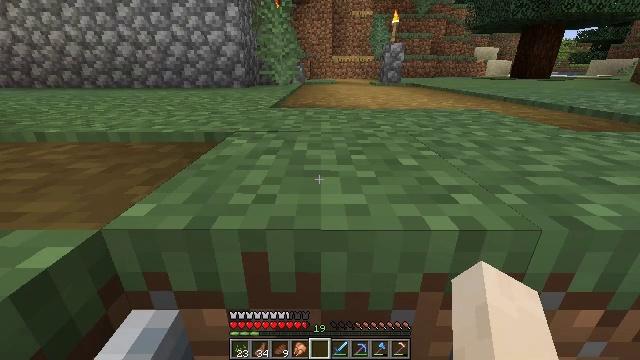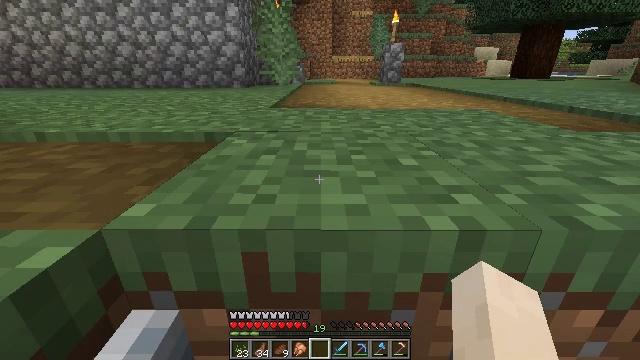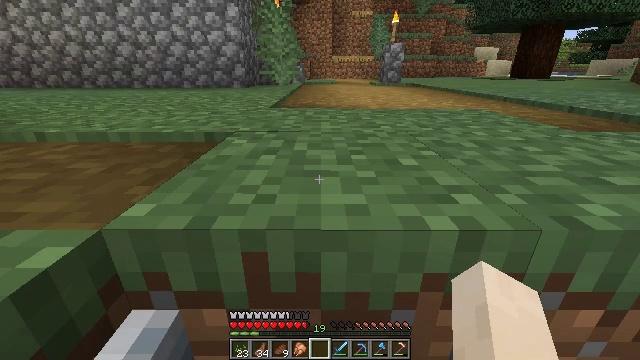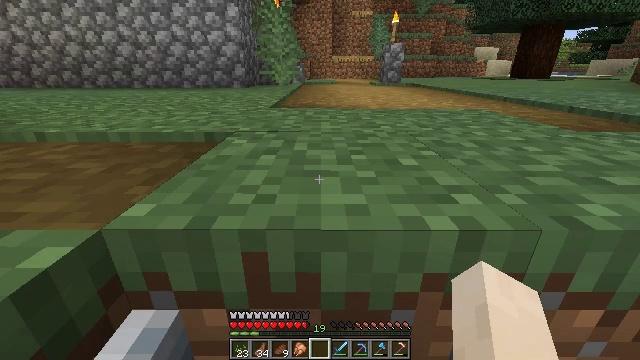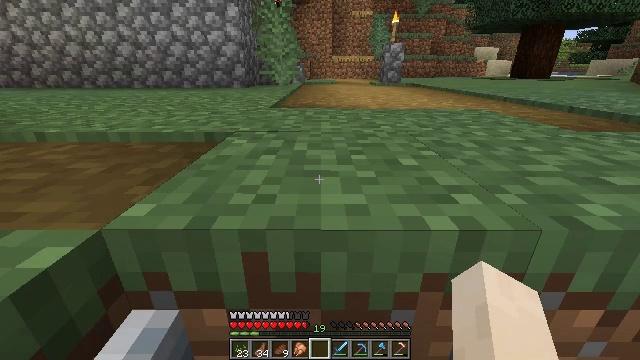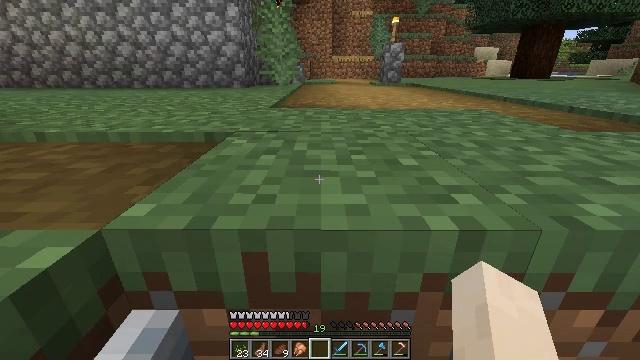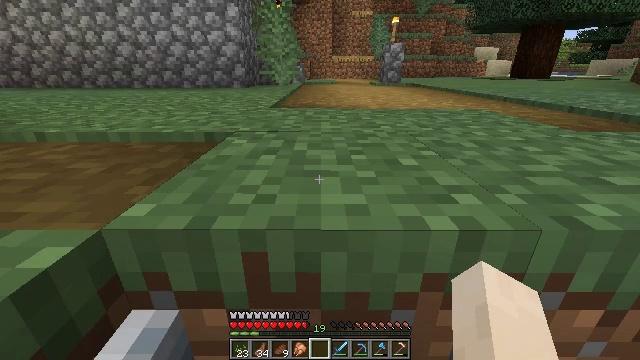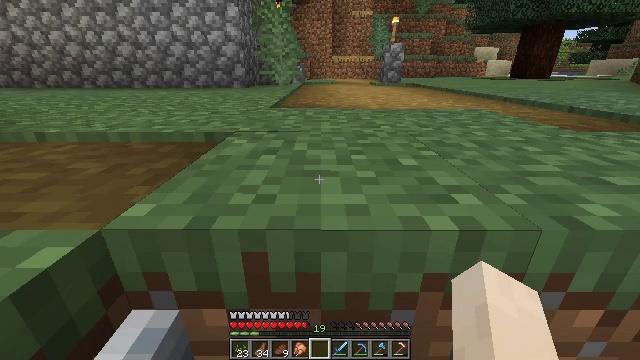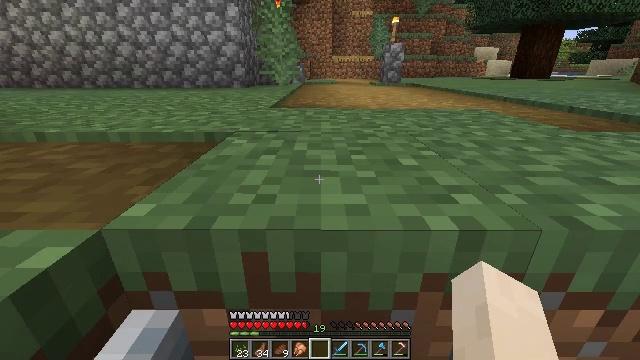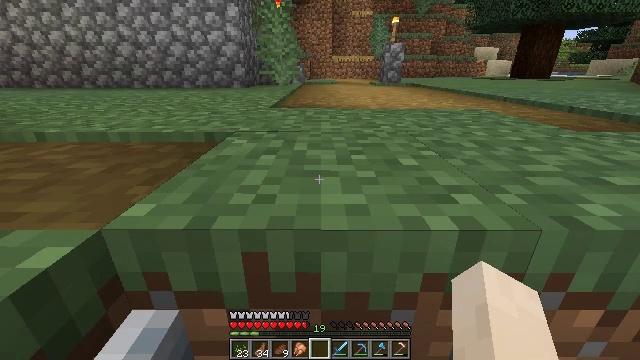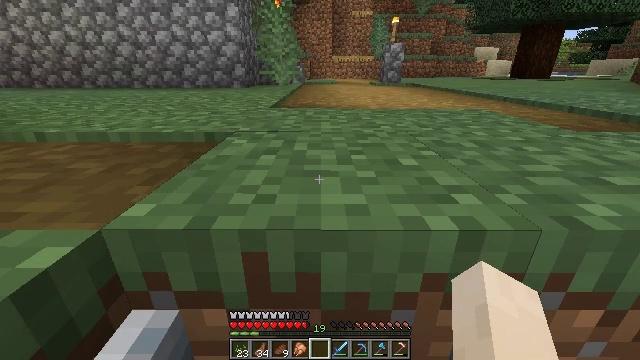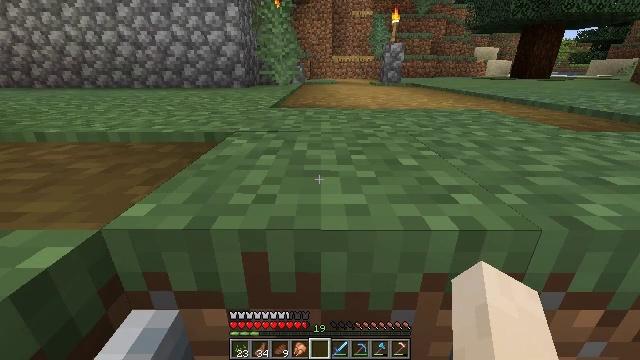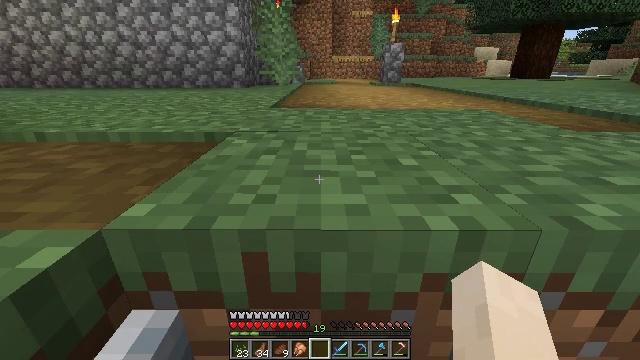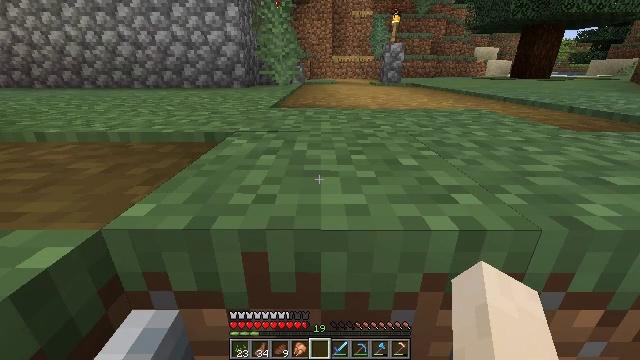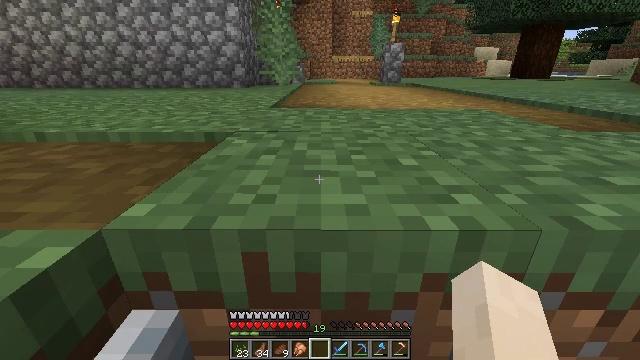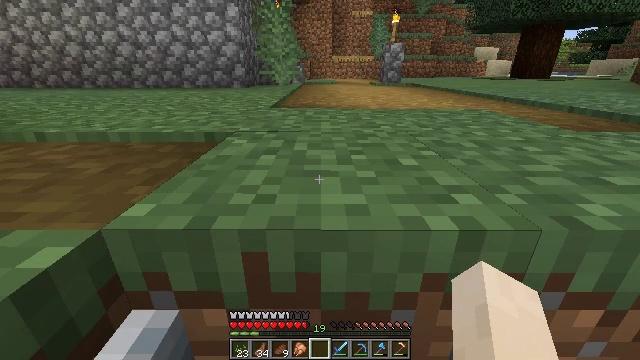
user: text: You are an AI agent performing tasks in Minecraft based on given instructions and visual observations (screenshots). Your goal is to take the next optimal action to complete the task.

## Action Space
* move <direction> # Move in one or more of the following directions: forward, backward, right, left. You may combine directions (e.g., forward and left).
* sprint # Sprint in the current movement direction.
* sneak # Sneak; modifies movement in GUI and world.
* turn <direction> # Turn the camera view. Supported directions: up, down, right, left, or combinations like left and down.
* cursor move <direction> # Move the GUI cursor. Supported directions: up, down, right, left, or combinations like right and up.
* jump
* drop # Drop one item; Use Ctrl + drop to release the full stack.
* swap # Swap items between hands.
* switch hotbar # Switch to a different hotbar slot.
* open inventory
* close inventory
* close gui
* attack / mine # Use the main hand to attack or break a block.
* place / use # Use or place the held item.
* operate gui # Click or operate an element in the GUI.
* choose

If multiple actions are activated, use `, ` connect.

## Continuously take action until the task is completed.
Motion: motion action
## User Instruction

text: Collect wheat crops.
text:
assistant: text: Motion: no_op
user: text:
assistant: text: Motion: no_op
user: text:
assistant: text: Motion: no_op
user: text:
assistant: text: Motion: no_op
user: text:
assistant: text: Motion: no_op
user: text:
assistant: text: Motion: no_op
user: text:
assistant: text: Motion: no_op
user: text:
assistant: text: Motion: no_op
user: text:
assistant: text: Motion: no_op
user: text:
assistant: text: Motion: no_op
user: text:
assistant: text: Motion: no_op
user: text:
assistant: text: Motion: no_op
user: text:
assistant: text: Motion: no_op
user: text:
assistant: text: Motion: no_op
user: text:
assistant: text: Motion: no_op
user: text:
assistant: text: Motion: no_op
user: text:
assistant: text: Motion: no_op
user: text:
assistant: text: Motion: no_op
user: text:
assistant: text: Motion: no_op
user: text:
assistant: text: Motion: no_op
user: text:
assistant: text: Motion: no_op
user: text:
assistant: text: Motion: no_op
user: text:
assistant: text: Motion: no_op
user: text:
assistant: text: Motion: no_op
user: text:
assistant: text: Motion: no_op
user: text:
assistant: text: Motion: no_op
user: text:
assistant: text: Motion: no_op
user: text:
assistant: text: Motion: no_op
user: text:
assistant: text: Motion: no_op
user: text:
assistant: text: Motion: no_op